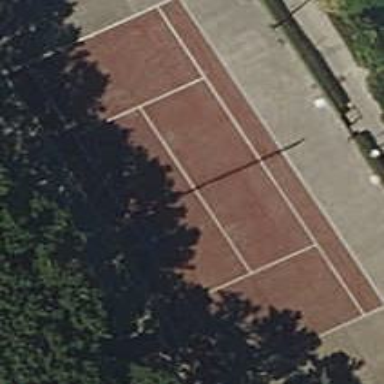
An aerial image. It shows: Tennis court on the leisure land pitch.